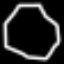
Label: octagon